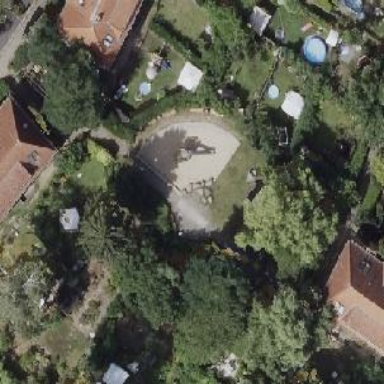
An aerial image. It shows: Playground featuring slide.